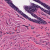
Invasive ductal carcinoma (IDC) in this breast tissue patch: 0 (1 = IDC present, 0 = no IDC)